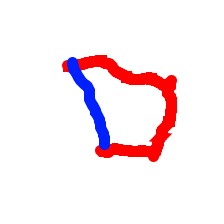
Shape: trapezoid